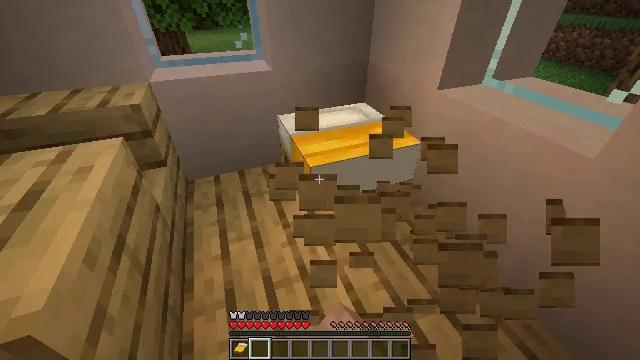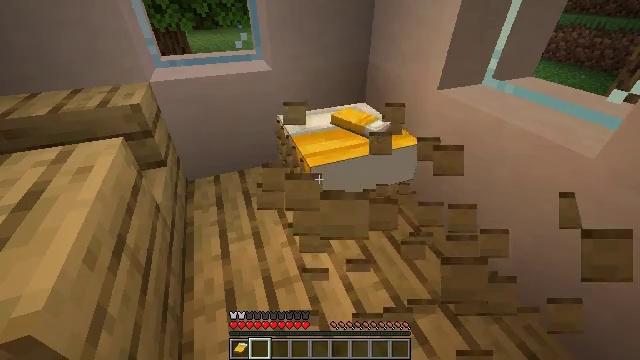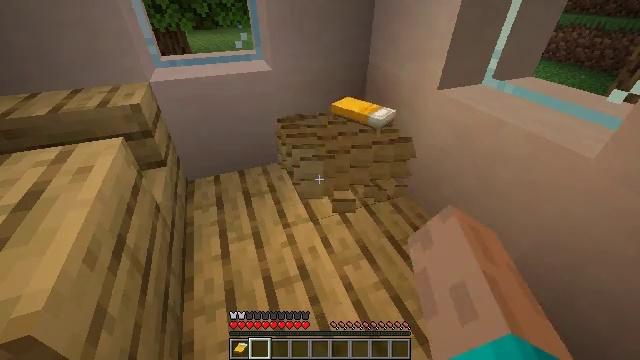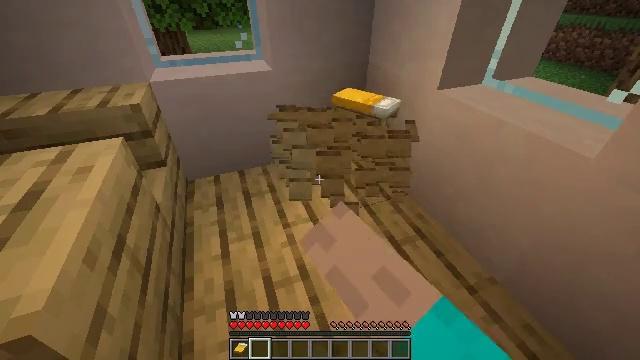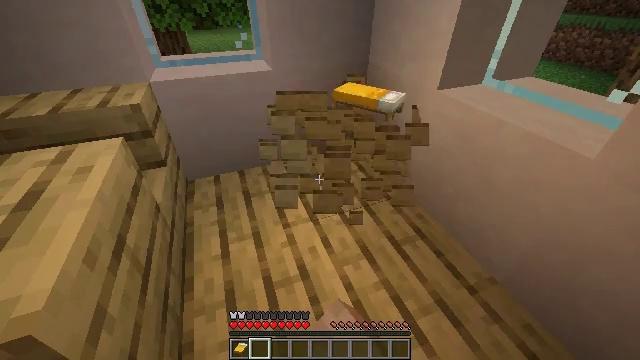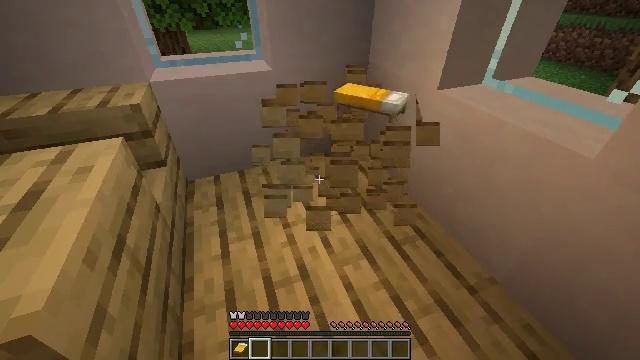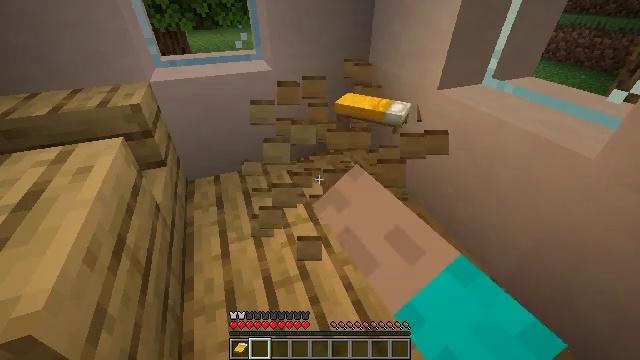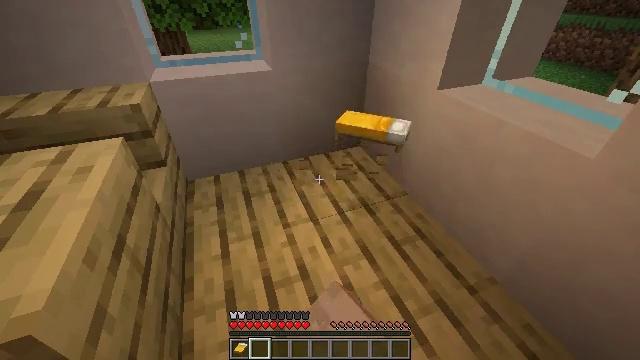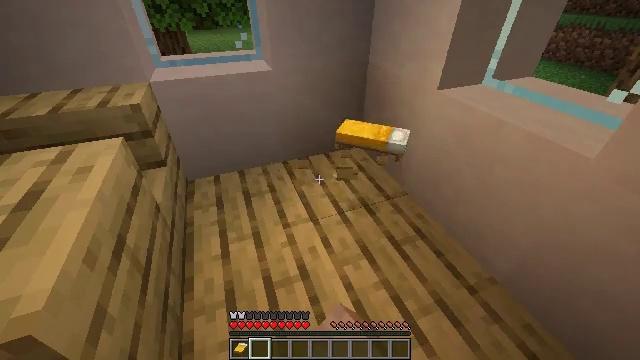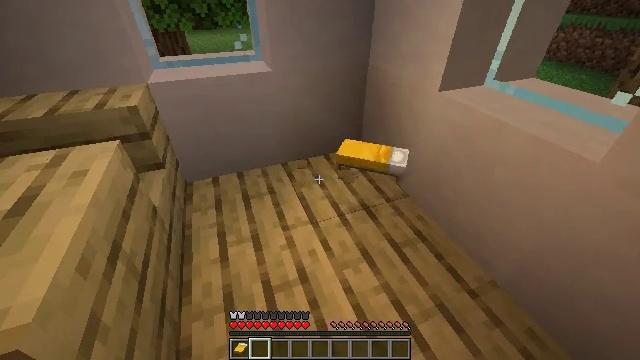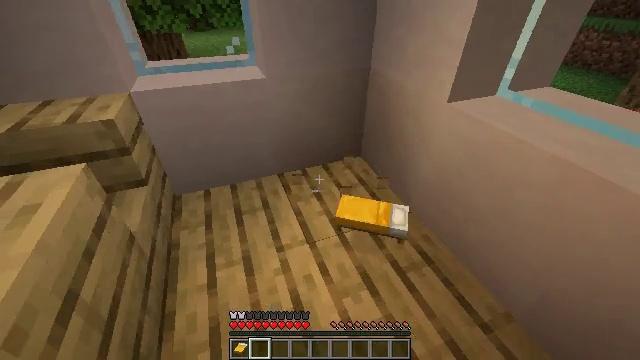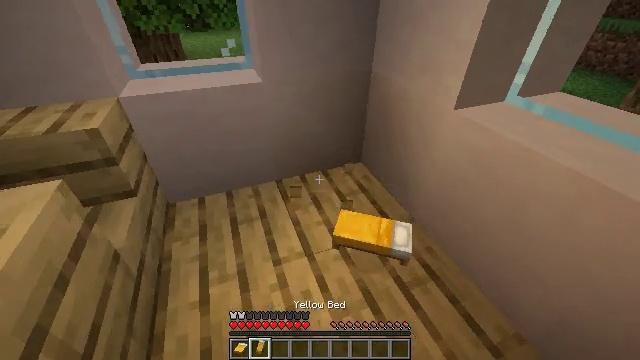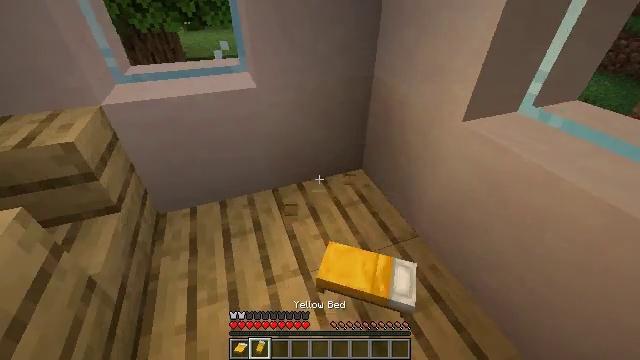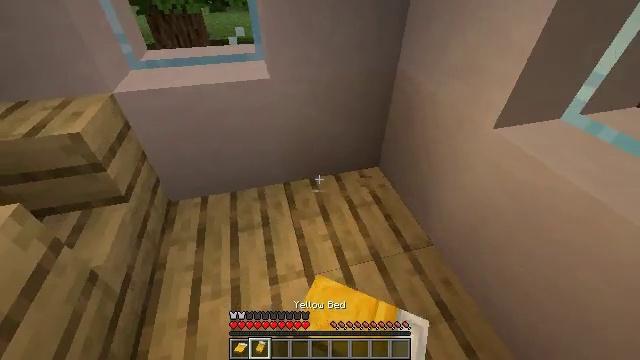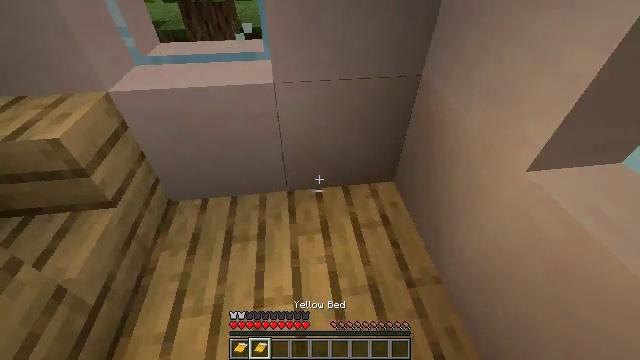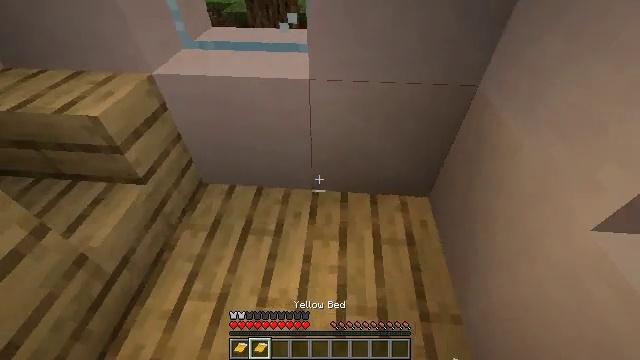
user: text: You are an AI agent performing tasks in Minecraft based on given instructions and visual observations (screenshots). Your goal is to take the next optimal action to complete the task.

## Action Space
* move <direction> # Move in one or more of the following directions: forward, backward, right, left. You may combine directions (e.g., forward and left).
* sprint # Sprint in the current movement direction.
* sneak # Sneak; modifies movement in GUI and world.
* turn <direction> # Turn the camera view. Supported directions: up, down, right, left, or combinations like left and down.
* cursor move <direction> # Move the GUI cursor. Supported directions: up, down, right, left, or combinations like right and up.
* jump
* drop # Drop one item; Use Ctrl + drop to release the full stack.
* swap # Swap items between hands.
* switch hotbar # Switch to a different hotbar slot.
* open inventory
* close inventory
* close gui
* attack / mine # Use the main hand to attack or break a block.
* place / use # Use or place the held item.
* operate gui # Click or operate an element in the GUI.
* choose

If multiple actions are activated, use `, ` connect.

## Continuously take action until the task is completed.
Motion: motion action
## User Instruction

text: Chop down the stripped oak log.
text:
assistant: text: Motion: attack / mine
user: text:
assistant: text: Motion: attack / mine
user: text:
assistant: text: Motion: attack / mine
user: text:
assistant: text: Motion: attack / mine
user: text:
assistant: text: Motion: attack / mine
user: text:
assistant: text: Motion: attack / mine
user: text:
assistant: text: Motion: attack / mine
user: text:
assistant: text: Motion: attack / mine
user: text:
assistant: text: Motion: move forward
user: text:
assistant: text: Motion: move forward
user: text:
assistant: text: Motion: move forward
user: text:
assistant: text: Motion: move forward and move right
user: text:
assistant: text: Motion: move forward and move right, turn left and down
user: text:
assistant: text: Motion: move forward and move right, turn left and down
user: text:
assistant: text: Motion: move forward and move right, turn left and down
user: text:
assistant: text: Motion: move forward and move right, turn left
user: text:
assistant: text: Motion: move forward and move right, turn left
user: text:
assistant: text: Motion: move forward and move right, turn left and up
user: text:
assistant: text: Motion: move forward and move right, turn left and up
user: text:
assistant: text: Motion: turn left and up
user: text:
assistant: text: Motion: move forward, turn left and up
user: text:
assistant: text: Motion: move forward, turn left and up
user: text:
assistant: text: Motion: move forward, turn left and up
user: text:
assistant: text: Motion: move forward and move left, turn left
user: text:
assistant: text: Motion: move forward and move left, turn left
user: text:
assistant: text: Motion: move forward and move left
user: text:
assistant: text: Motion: move forward and move left
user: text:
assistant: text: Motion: move forward
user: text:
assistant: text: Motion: move forward, turn left
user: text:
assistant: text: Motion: move forward, turn left